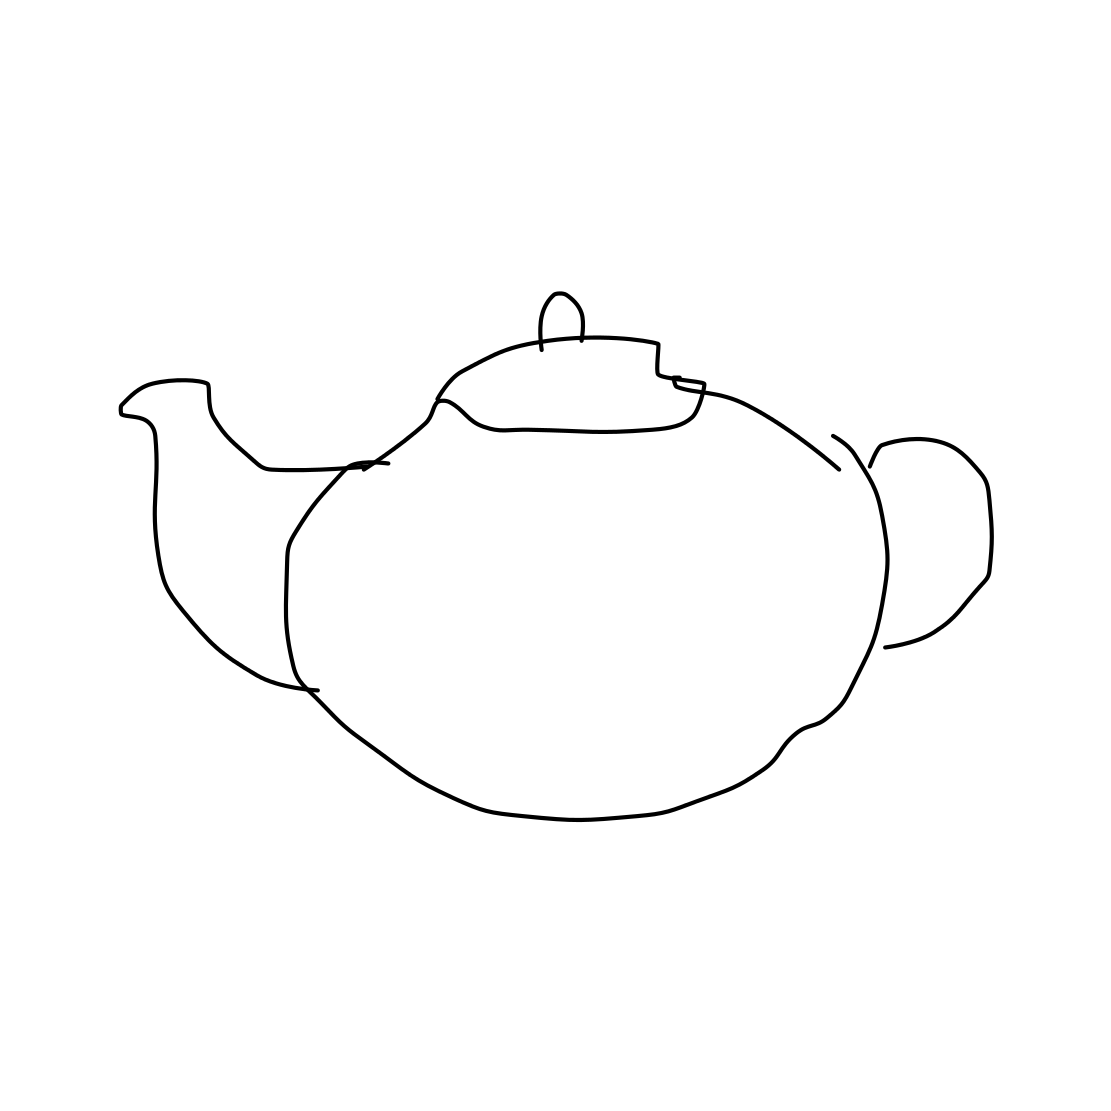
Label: teapot